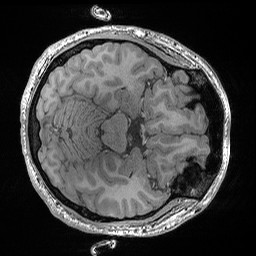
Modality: T1w
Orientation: axial
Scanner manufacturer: siemens
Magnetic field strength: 3 T
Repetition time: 0.02 s
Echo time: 0.00492 s